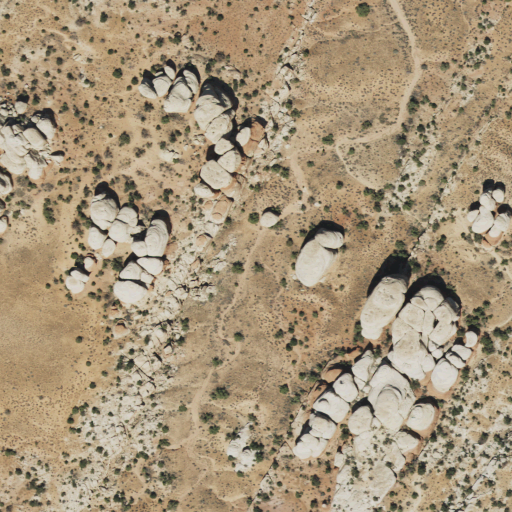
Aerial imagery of plain(s) in Utah named Butler Flat containing shrub and open development